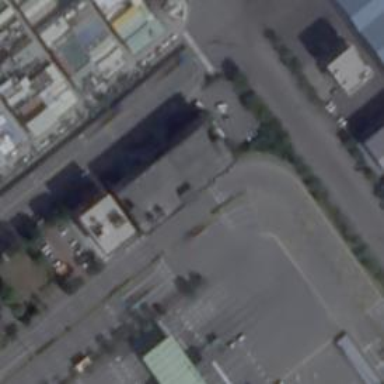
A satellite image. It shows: Police building.